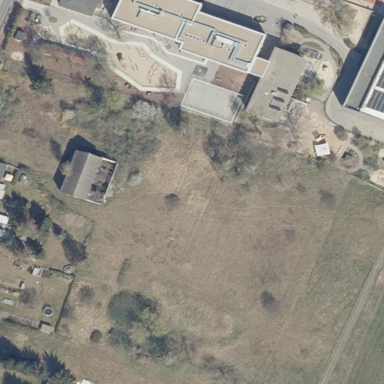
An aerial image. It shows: Kindergarten.